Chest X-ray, PA view. Patient: 45 years old, sex F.
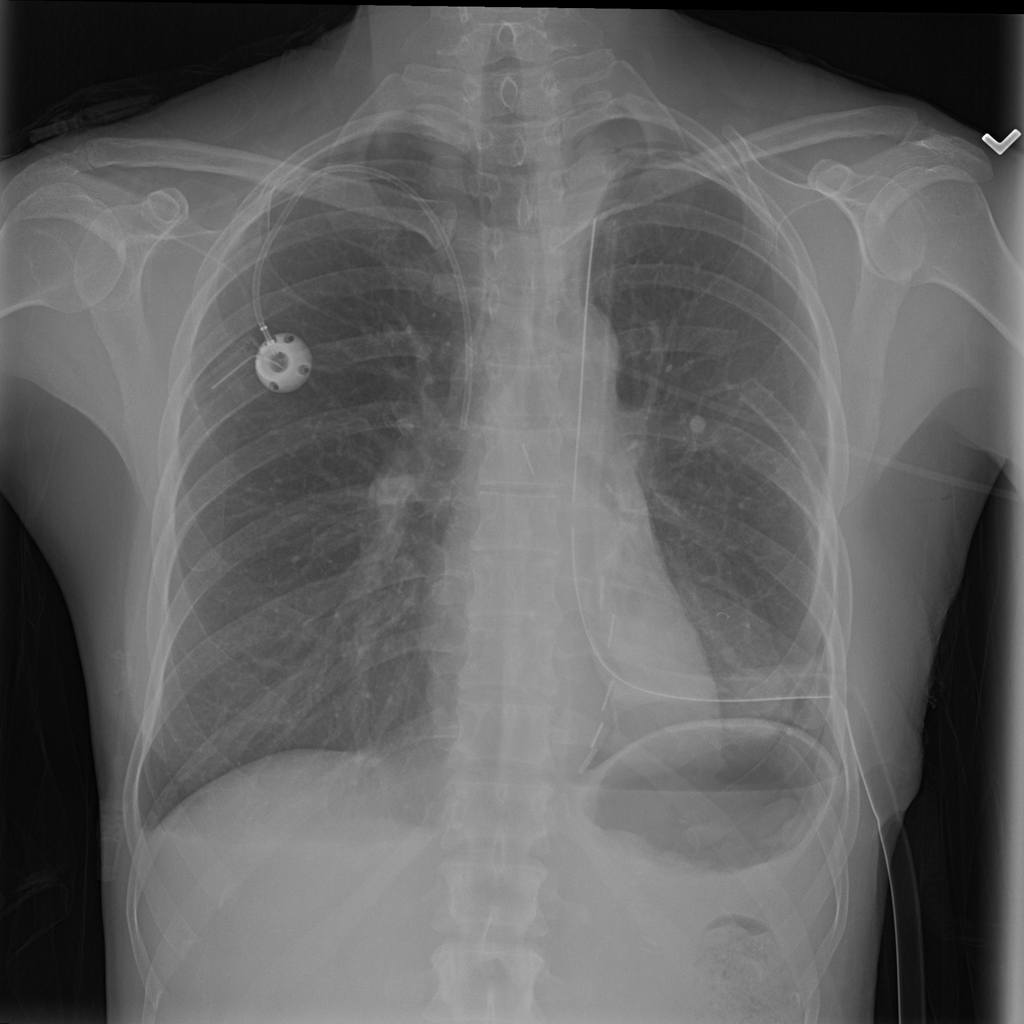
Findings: No Finding